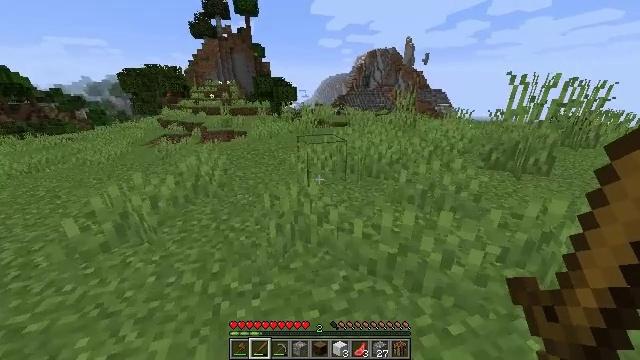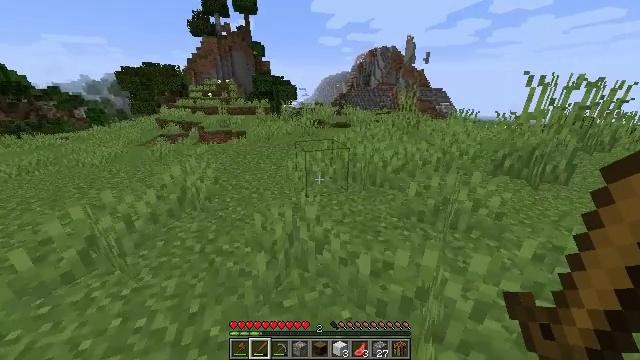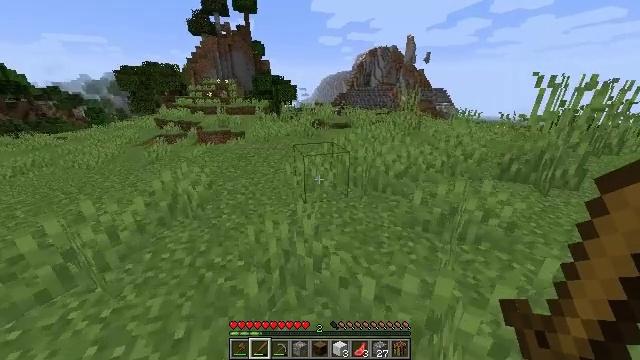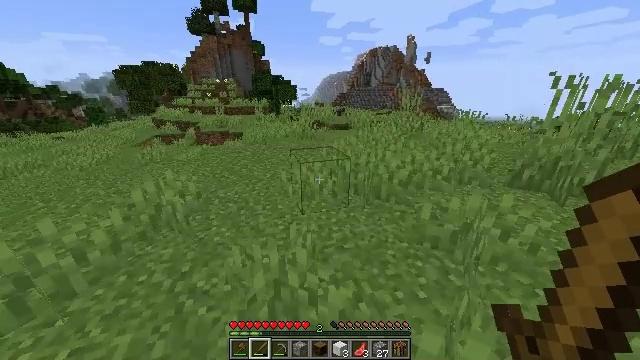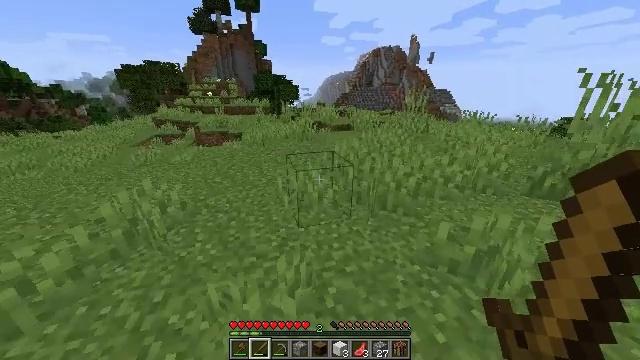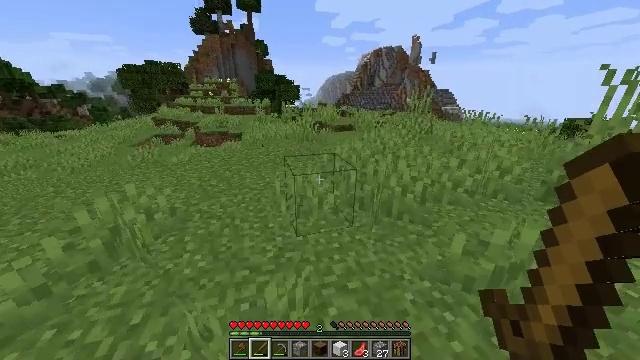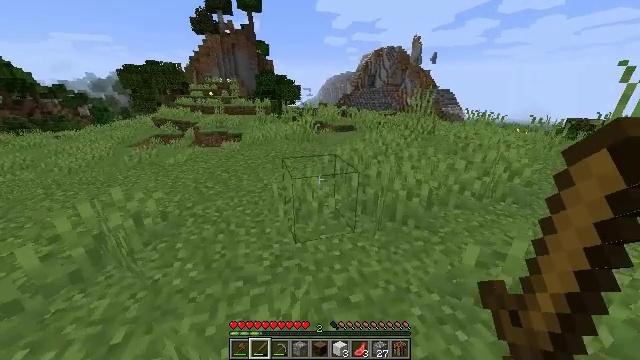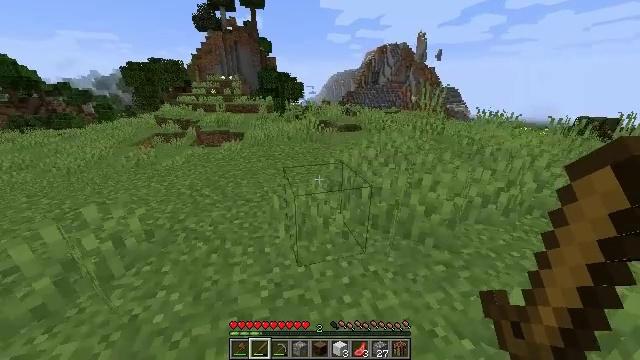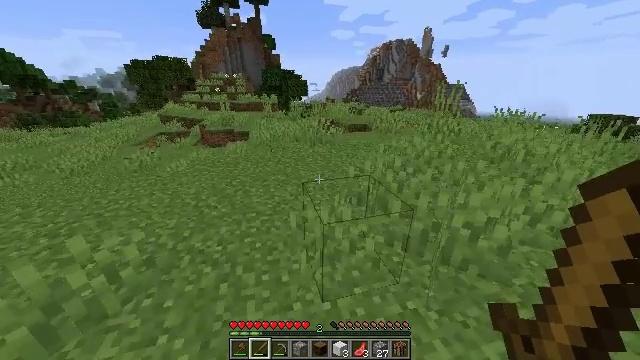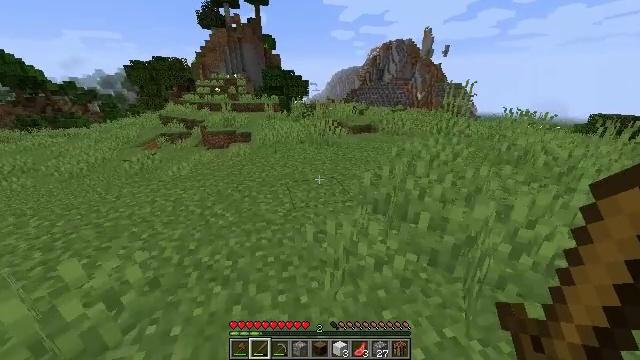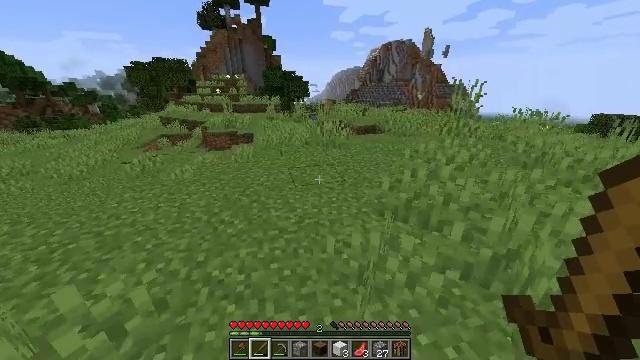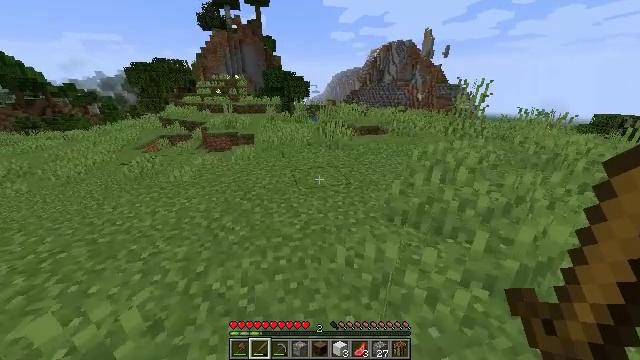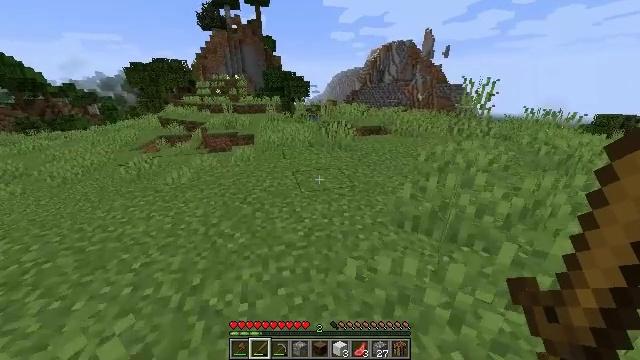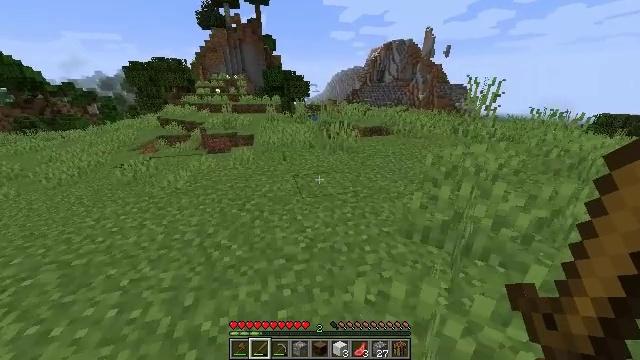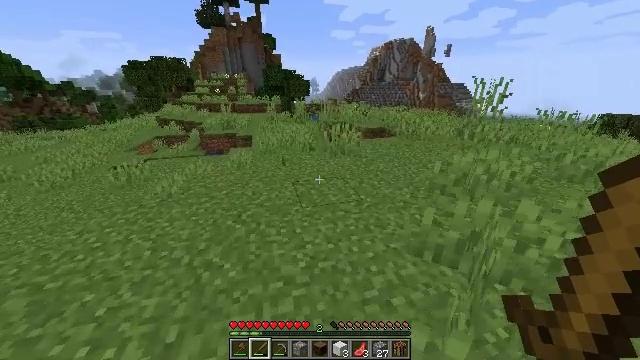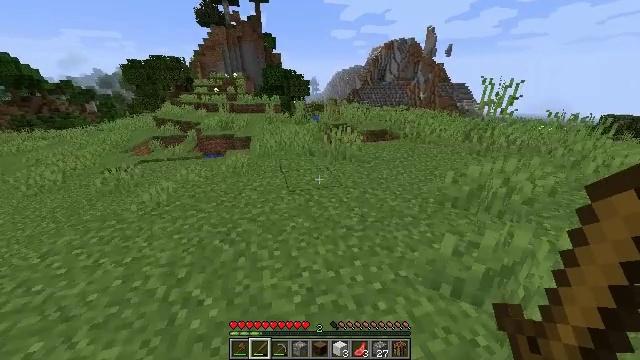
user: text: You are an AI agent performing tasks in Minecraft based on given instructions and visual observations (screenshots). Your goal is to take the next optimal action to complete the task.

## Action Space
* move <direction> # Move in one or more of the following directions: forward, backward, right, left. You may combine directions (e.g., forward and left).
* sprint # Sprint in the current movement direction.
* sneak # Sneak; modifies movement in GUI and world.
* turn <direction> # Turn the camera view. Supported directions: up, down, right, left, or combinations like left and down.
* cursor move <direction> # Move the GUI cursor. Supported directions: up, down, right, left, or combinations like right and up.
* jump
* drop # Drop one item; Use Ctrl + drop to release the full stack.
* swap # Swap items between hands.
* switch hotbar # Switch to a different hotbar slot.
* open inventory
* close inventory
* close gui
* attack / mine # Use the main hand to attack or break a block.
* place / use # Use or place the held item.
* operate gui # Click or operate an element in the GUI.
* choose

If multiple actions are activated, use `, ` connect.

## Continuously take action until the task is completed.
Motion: motion action
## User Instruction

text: Collect the grass from the surface.
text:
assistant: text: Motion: move forward
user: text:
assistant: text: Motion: move forward
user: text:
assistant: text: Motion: move forward
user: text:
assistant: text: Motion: move forward
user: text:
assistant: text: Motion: move forward
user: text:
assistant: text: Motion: move forward
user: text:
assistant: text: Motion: move forward and move left
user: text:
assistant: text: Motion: move forward and move left
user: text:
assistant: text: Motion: move forward and move left
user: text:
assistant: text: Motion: move forward and move left
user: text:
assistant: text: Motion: move forward
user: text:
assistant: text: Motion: move forward
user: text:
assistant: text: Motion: move forward
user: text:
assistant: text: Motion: move forward
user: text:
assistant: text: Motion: move forward
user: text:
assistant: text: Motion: move forward
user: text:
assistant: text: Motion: move forward
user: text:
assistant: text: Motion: move forward, turn right
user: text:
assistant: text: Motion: move forward, turn right
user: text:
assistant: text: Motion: move forward
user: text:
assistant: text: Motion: move forward
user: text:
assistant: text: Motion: move forward
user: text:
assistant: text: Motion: move forward
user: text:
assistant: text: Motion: move forward
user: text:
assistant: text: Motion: move forward
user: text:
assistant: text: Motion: move forward
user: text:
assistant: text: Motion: move forward
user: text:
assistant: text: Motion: move forward
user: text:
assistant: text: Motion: move forward
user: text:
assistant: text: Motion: move forward